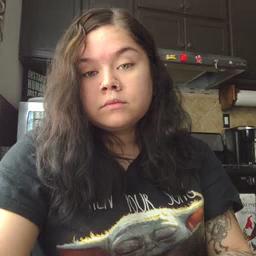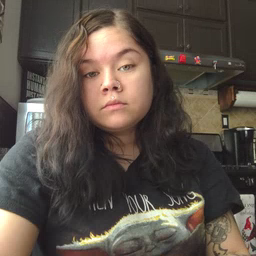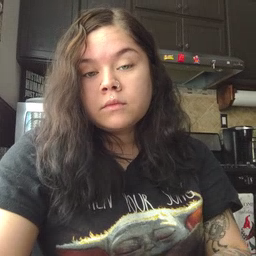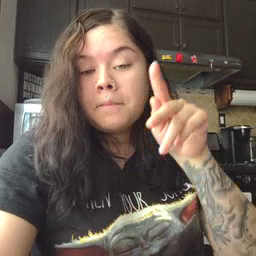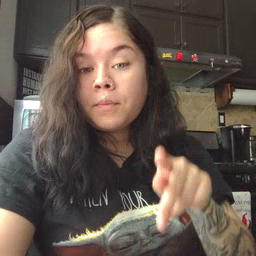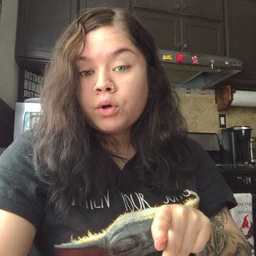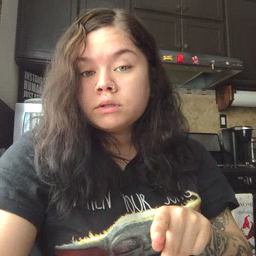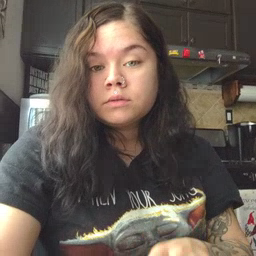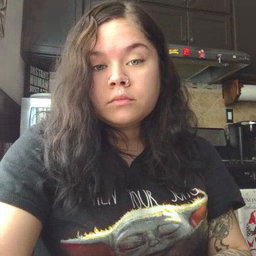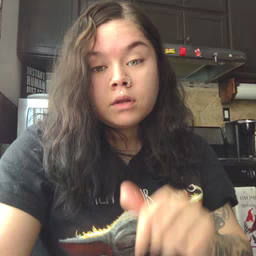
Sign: person